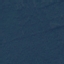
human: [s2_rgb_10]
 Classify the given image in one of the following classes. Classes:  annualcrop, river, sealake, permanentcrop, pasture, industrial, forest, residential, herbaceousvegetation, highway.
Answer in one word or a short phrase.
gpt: Forest